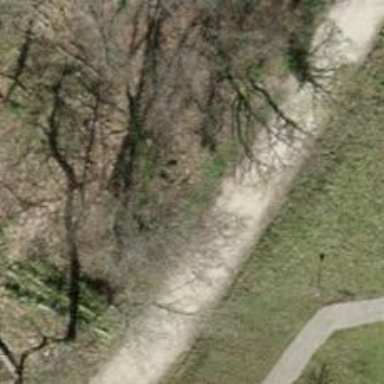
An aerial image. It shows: Brown bench in the vicinity.